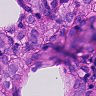
Metastatic tissue present: yes